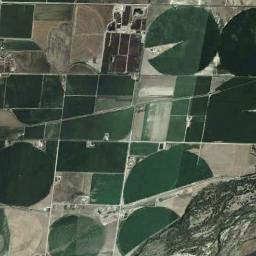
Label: circular_farmland